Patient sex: M
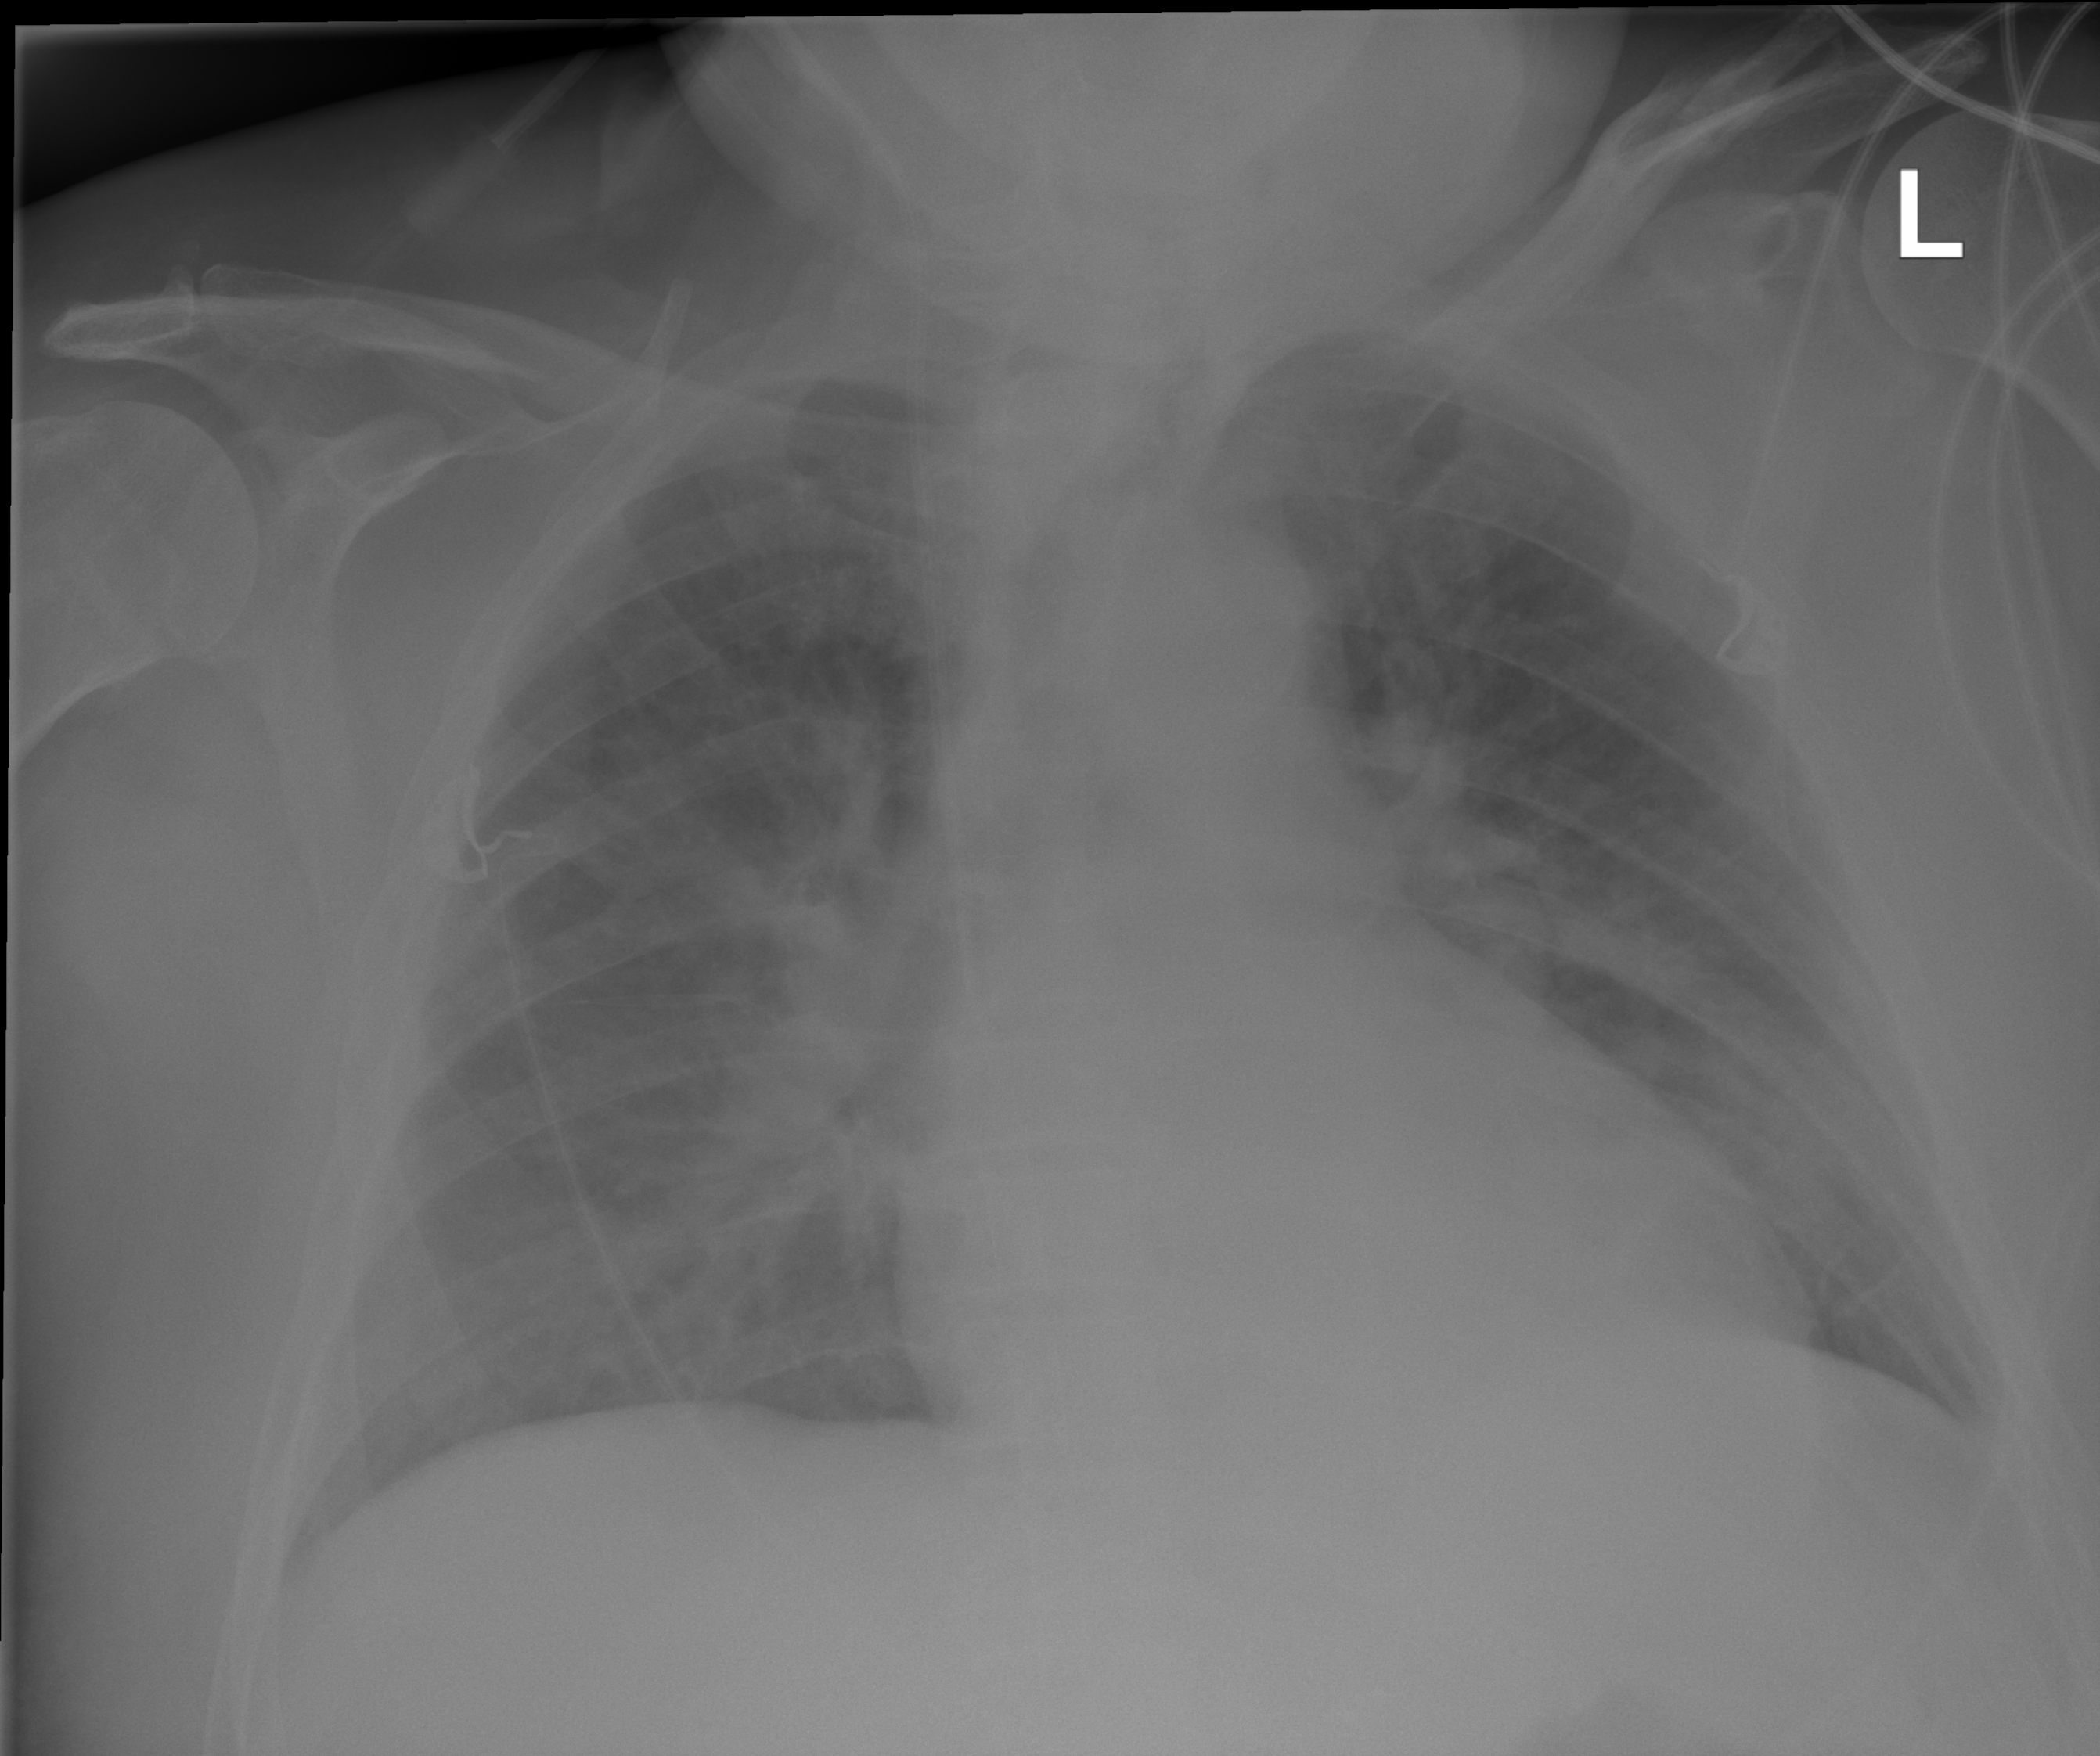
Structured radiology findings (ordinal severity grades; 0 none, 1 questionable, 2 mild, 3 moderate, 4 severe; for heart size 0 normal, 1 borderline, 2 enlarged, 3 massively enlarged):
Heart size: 0
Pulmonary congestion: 3
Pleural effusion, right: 0
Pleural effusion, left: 2
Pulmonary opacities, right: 0
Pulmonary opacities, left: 0
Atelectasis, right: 0
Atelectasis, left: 2